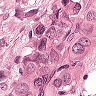
Metastatic tissue present: yes